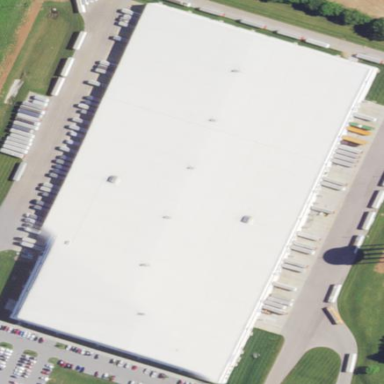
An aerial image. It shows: Warehouse.